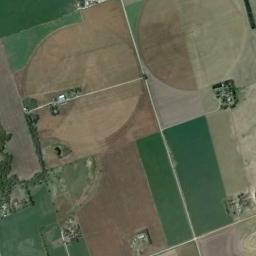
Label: circular_farmland